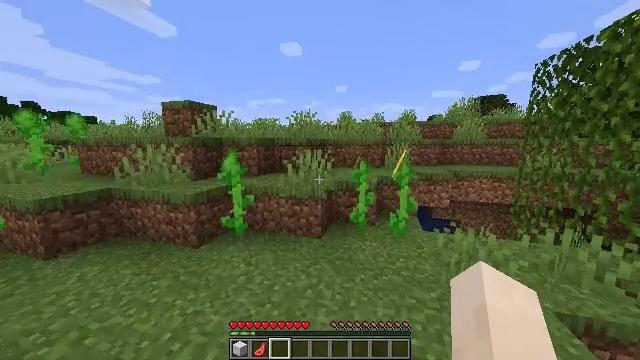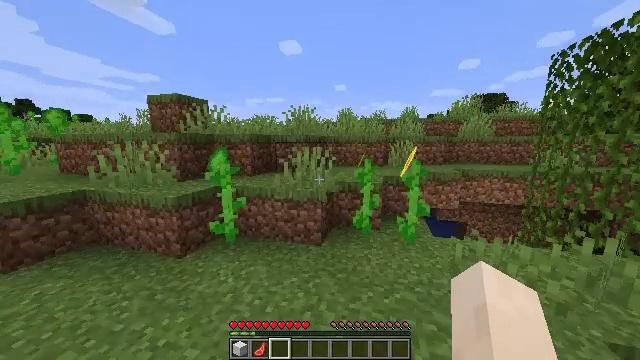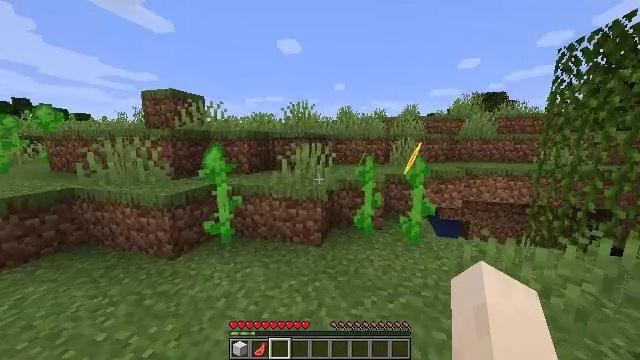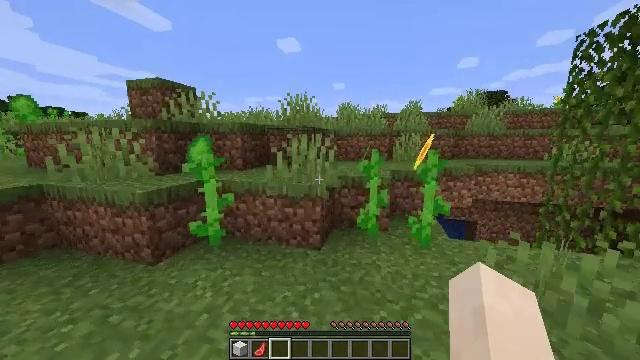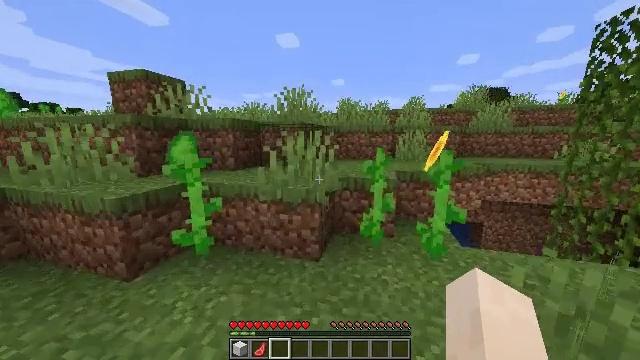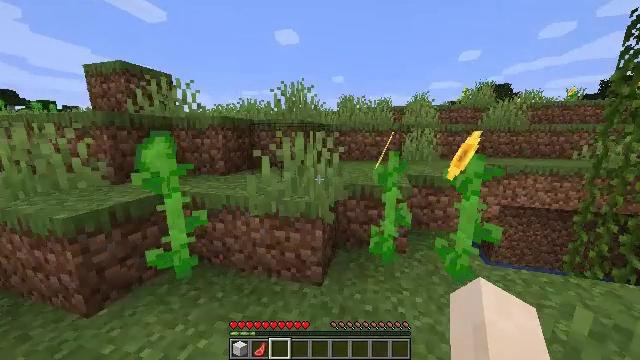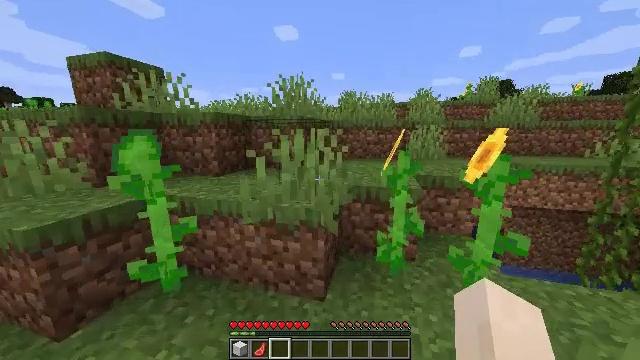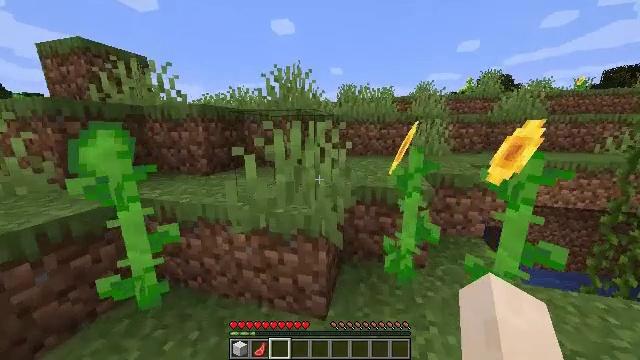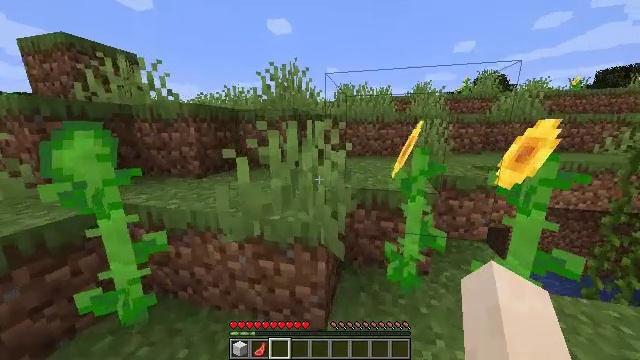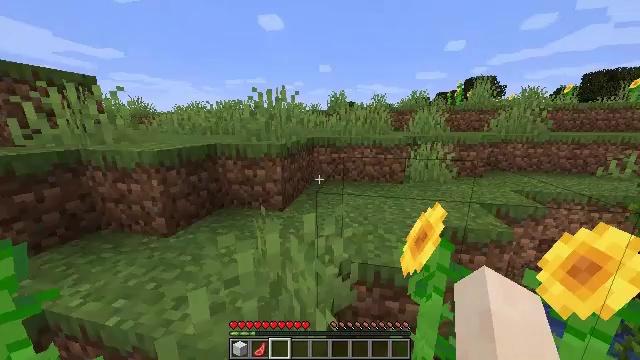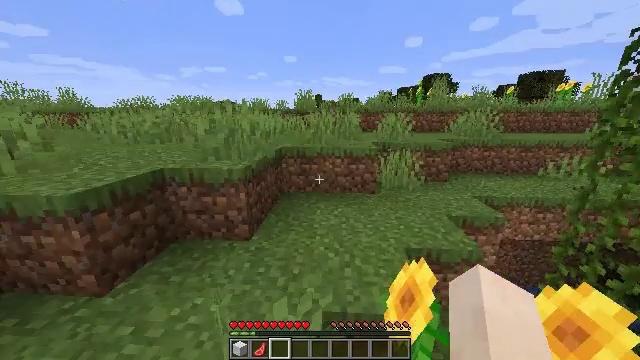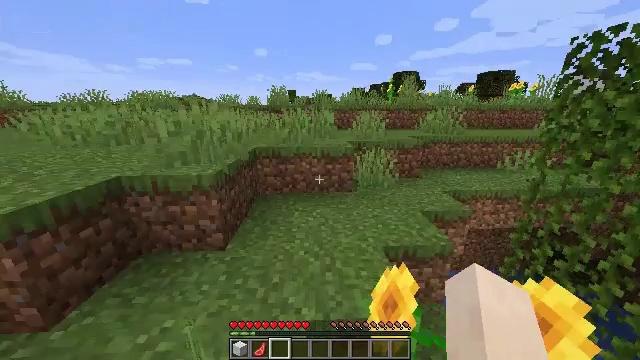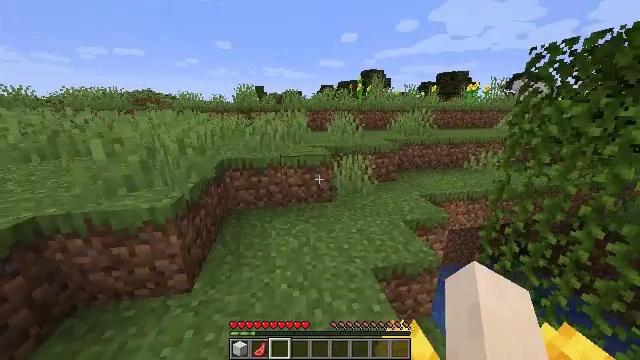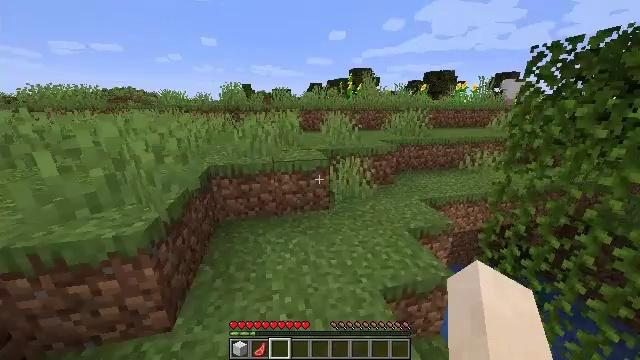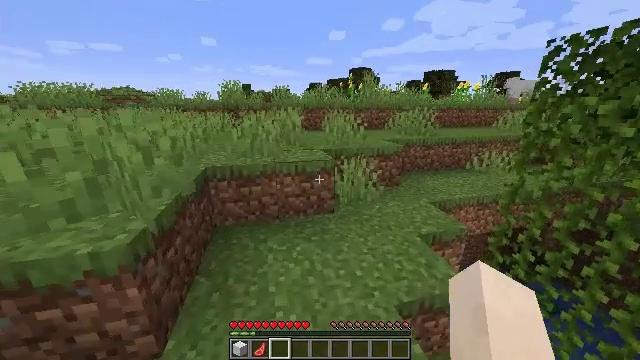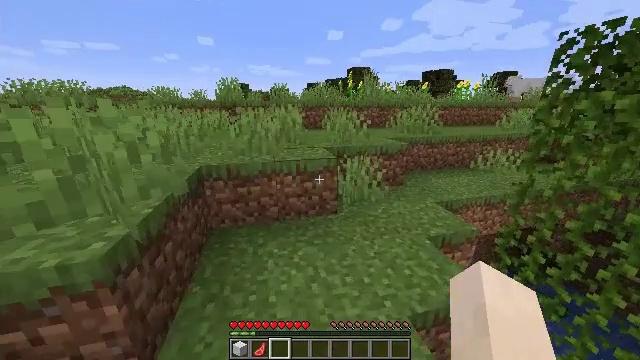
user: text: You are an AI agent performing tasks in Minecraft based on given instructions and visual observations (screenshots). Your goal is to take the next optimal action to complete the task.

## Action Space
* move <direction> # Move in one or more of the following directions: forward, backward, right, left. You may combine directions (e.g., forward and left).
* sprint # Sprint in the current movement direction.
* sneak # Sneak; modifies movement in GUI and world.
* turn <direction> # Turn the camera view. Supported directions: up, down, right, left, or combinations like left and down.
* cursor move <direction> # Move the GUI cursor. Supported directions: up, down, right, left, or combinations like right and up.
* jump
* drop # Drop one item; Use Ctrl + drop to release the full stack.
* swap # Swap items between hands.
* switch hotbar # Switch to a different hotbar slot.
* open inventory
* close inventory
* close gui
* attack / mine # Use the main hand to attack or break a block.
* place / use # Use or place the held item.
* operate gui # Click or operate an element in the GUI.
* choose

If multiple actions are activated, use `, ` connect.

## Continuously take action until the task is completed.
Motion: motion action
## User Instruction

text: Collect sunflower from the field.
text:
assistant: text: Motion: move forward, sprint
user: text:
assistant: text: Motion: move forward, sprint
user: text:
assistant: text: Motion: move forward, sprint
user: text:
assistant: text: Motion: move forward, sprint
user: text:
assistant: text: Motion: move forward, sprint
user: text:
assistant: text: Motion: move forward, sprint
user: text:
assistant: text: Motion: move forward, sprint, turn down
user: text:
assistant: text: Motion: move forward, sprint, jump
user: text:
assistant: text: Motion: move forward, sprint, turn right, jump
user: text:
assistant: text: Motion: move forward, sprint, turn right and down, jump
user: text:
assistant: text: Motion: move forward, sprint, turn right and down, jump
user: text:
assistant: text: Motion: move forward, sprint, turn right, jump
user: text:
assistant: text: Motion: move forward, sprint, turn right
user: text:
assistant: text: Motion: move forward, sprint
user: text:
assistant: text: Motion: move forward, sprint
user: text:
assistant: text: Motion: move forward, sprint
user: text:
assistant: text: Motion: move forward, sprint
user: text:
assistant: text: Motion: move forward, sprint
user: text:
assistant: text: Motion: move forward, sprint
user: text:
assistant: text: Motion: move forward, sprint, turn right, jump
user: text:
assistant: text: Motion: move forward, sprint, turn right, jump
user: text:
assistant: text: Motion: move forward, sprint, turn right, jump
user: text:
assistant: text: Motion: move forward, sprint, turn right, jump
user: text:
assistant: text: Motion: move forward, sprint, turn right, jump
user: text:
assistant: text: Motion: move forward, sprint, turn right and down, jump
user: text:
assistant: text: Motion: move forward, sprint, turn right and down, jump
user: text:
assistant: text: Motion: move forward, sprint, turn right and down, jump
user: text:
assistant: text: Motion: move forward, sprint, turn right, jump
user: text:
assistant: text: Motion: move forward, sprint, turn right, jump
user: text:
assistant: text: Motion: move forward, sprint, jump